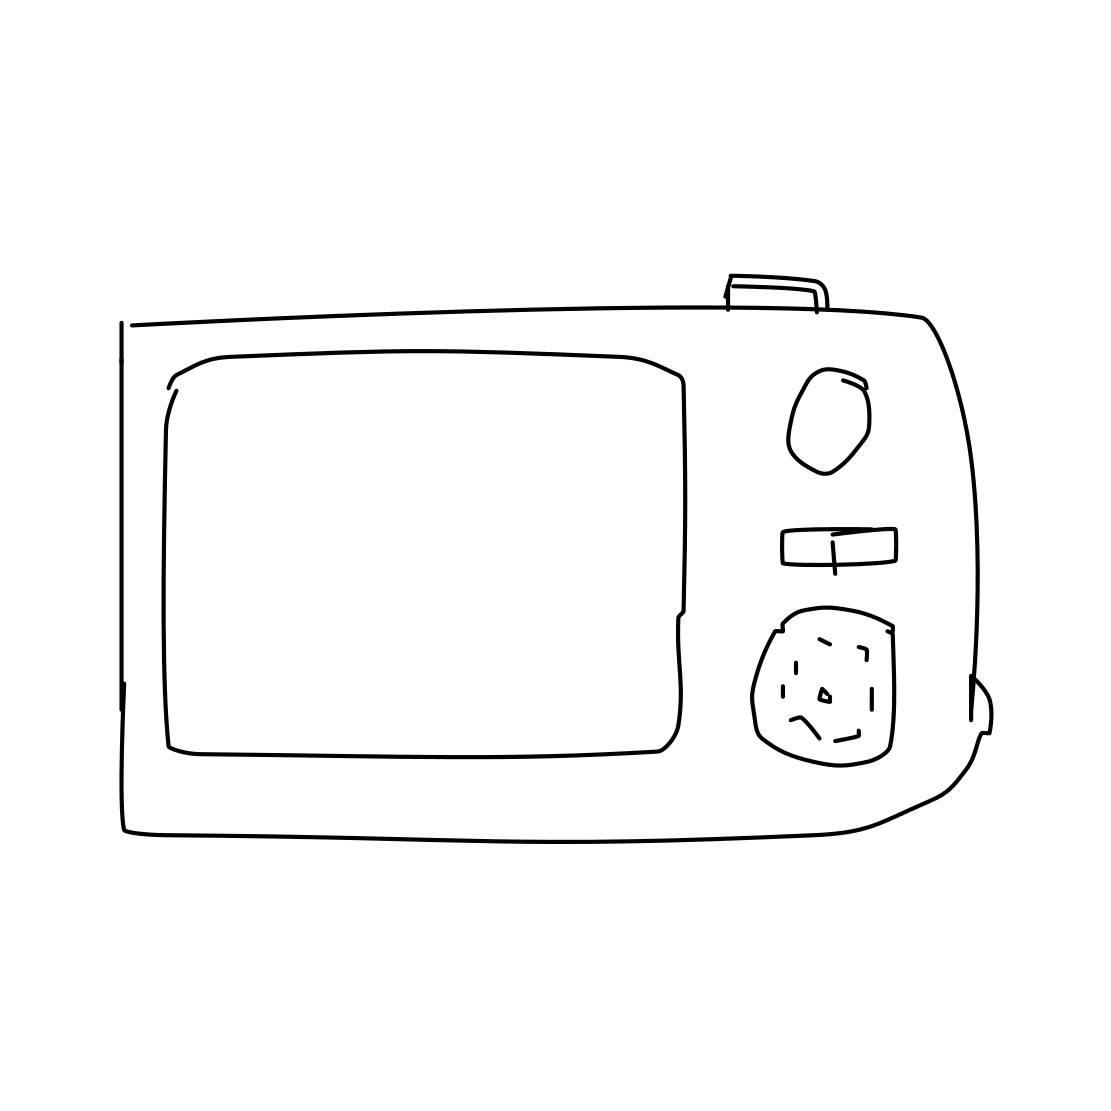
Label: camera